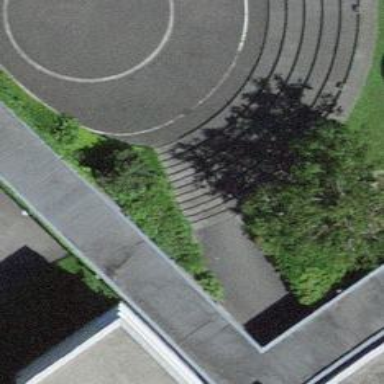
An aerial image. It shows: Road with steps.